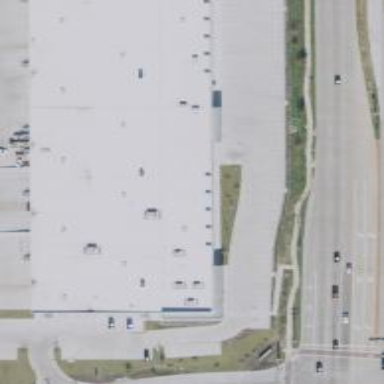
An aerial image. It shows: Industrial building.